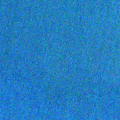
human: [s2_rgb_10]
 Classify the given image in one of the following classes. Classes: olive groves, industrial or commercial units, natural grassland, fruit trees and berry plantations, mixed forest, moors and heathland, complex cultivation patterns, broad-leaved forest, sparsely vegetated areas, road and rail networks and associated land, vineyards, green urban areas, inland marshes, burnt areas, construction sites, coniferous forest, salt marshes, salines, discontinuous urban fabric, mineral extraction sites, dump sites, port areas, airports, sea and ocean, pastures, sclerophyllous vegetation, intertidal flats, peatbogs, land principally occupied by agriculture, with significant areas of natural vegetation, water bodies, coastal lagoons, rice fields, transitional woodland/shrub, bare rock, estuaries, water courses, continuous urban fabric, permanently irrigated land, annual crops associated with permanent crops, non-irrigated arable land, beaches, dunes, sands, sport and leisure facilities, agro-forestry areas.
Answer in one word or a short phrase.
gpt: sea and ocean